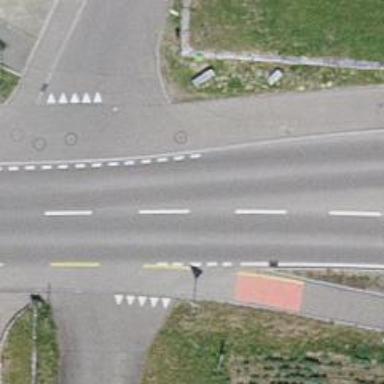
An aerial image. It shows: Primary highway with cycle track.